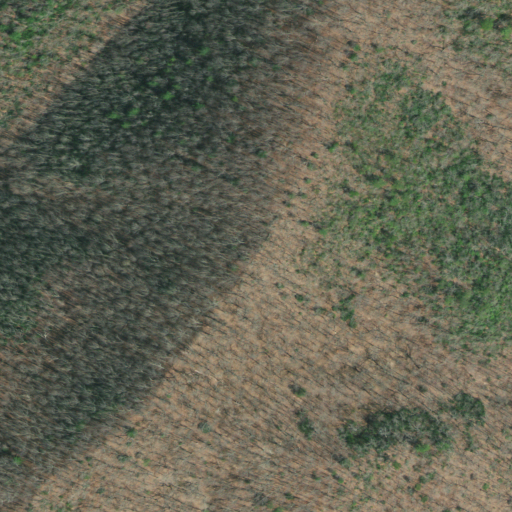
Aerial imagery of gap in Tennessee named Sulphur Springs Gap containing deciduous forest and mixed forest